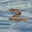
Label: 2